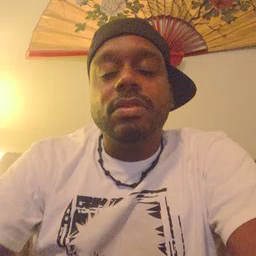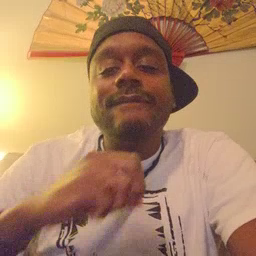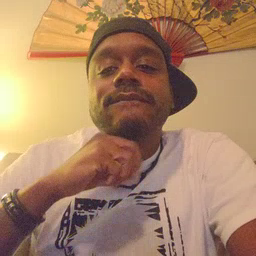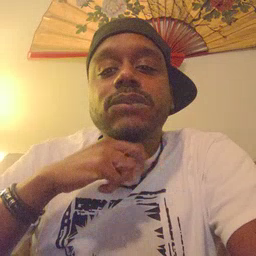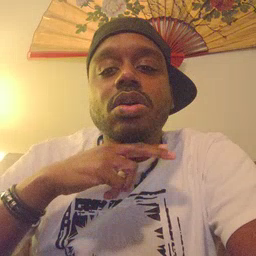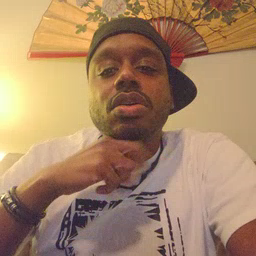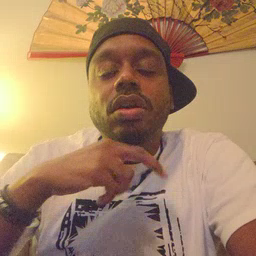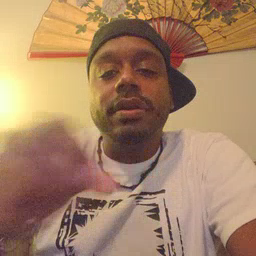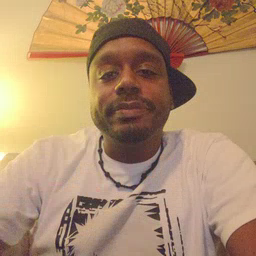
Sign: frog